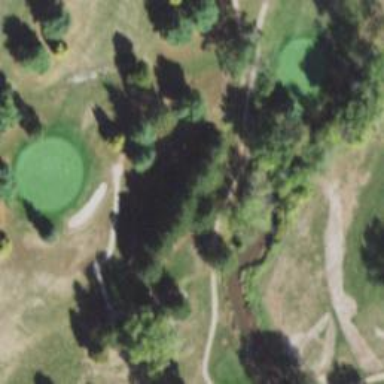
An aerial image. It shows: Service road used as golf cart path.